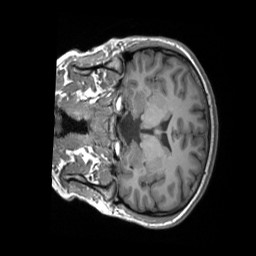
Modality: T1w
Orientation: coronal